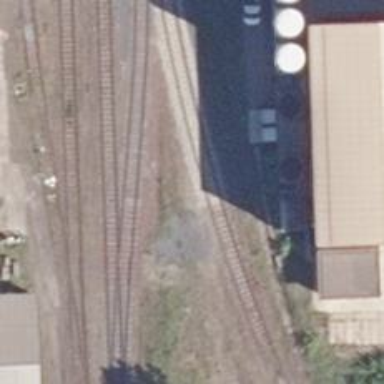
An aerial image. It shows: Railway spur service.